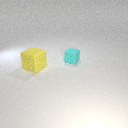
small cyan rubber cube behind large yellow rubber cube